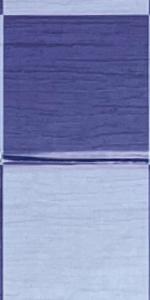
Label: Empty